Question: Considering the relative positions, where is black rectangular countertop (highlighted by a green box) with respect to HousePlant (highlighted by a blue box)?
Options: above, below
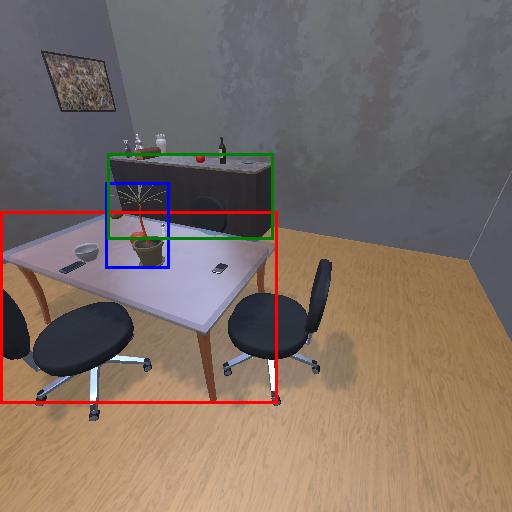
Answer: above